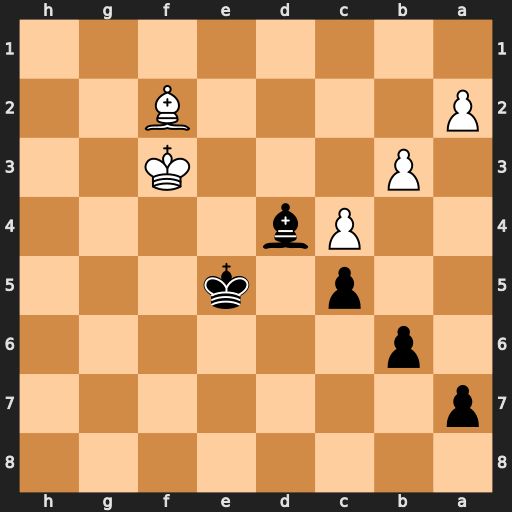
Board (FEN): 8/p7/1p6/2p1k3/2Pb4/1P3K2/P4B2/8
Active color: b
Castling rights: -
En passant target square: -
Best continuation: Bxf2 Kxf2 Kd4